Field crop: tomato
Growth stage: 1
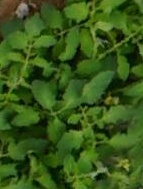
Species: tomato